Field crop: tomato
Growth stage: 2
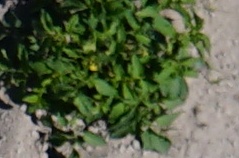
Species: tomato